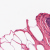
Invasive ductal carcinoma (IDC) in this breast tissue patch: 0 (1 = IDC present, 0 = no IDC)